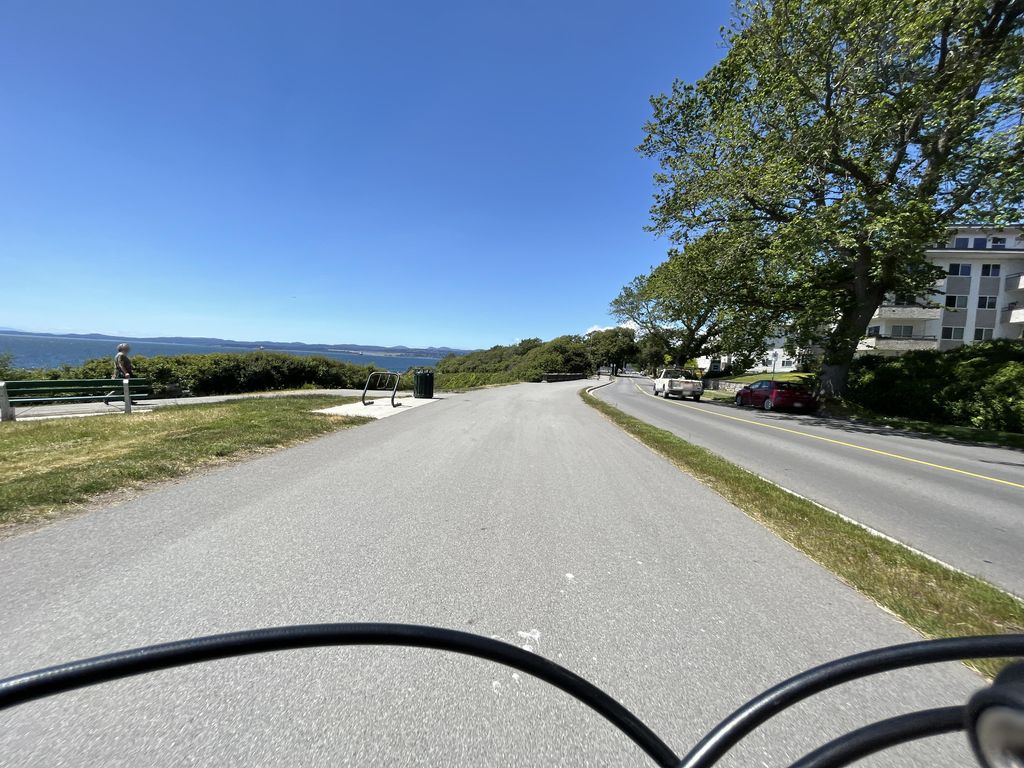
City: victoria